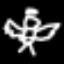
Label: angel